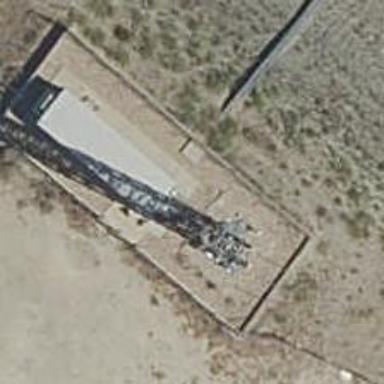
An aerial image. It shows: Communication tower.